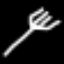
Label: fork